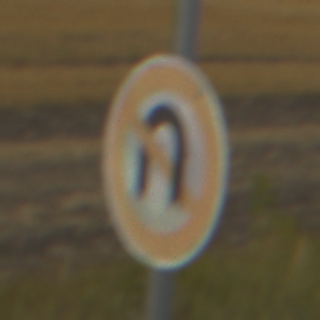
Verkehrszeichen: VerbotWenden
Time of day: SunriseSunset
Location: Outdoor (RoadRail)
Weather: PartlyCloudy
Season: NotSpecified
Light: Natural